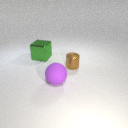
small brown metal cylinder to the right of large purple rubber sphere